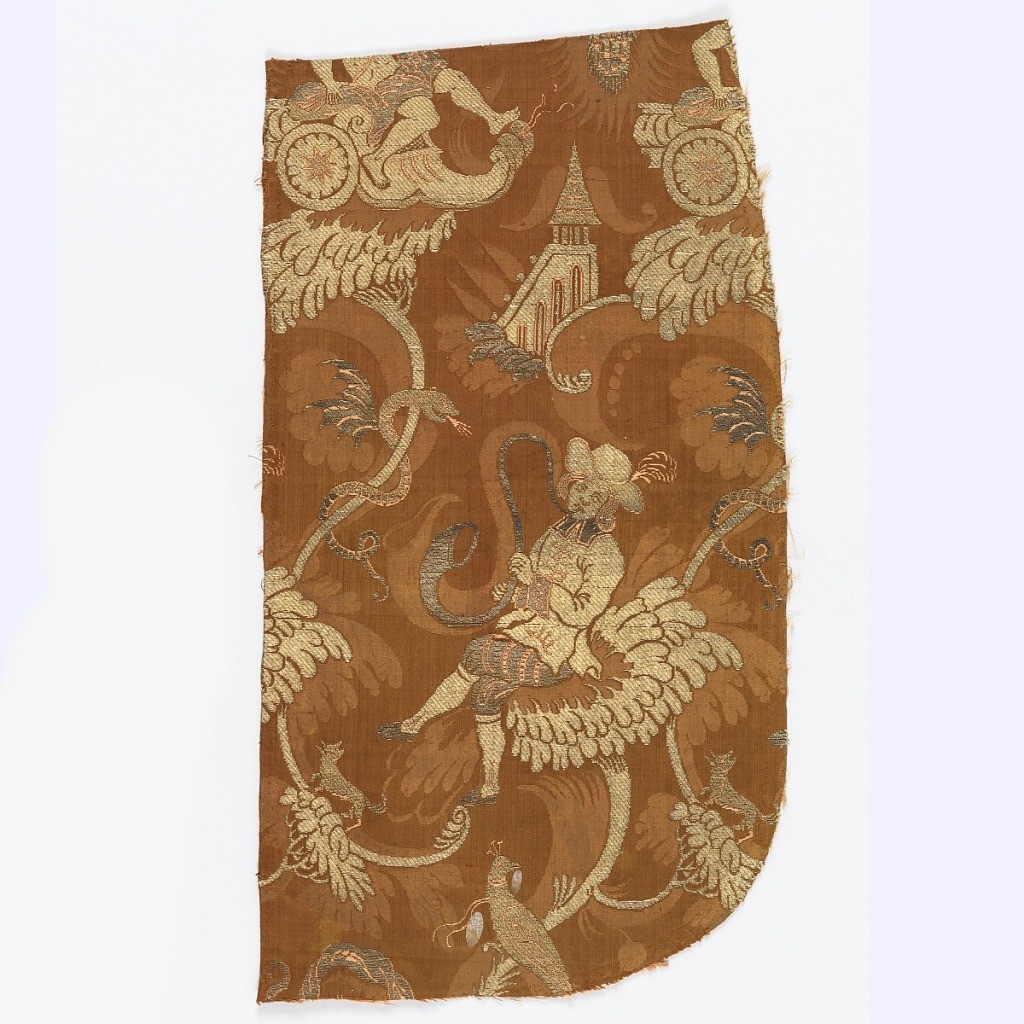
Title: Fragments
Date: ca. 1690
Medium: silk Technique: damassé brocaded
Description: Brown damask with brocading in gold and silver metallic thread and orange silk. The brocaded pattern has allegorical figures and exotic birds and flowers.